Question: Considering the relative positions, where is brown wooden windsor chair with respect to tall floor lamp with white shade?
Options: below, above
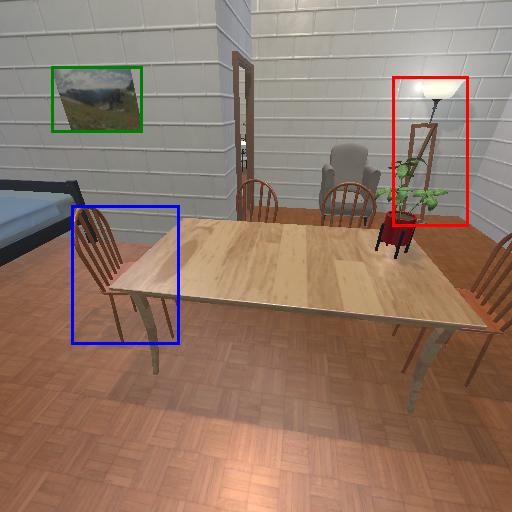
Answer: below